Question: I am having the following index.html, There i am having two sections section 1 and section 2 as shown in the screenshot

Index.html
'''
<html xmlns="http://www.w3.org/1999/xhtml" lang="en">
<head>
<!--START: Adding of javaScript library -->
<script type="text/javascript" src="/jquery.min.js"></script>
<script type="text/javascript" src="myscript.js"></script>
<!--END: Adding of javaScript library-->
<script>
jQuery(document).ready(function() {
jQuery('.mySectionOne').updateCommonVar({commonVar:1});
jQuery('.mySectionTwo').updateCommonVar({commonVar:1});
});
</script>
</head>
<body>
<p>Section 1:</p>
<div class="mySectionOne">
<button class="add">add</button>
<button class="sub">sub</button>
<button class="show">show</button>
<p>The value of Common var in section one is:<span class="showVal"></span><p>
</div>
<p>Section 2:</p>
<div class="mySectionTwo">
<button class="add">add</button>
<button class="sub">sub</button>
<button class="show">show</button>
<p>The value of Common var in section two is:<span class="showVal"></span><p>
</div>
</body>
'''
In Index.html, i am using my own custom jQuery Plugin "updateCommonVar", the definition for plugin is present in myscript.js
myscript.js
'''
(function( $ ) {
$.fn.updateCommonVar = function (options) {
var defaults= {
commonVar:0,
}
var ParameterObject= $.extend({}, defaults, options);
this.each(function() {
$(this).find("button.add").bind("click", {commonVar:ParameterObject.commonVar},fnAddOne);
$(this).find("button.sub").bind("click", {commonVar:ParameterObject.commonVar},fnSubOne);
$(this).find("button.show").bind("click",{commonVar:ParameterObject.commonVar},fnShow);
});
return this;
};
function fnAddOne(e){
e.data.commonVar++;
}
function fnSubOne(e){
e.data.commonVar--;
}
function fnShow(e){
$(this).parent().find('.showVal').html(e.data.commonVar);
}
})( jQuery );
'''
I am passing value of a variable commonVar as "1" from index.html for both the section, i bind the event handler for each button add sub and show in plugin definition, here what i want is
on clicking the add button: the variable i passed commonVar to be incremented by 1.
on clicking the sub button: the variable i passed commonVar to be deccremented by 1.
on clicking the add button: the variable i passed commonVar is to be shown in the span tag with the class "showVal".
First I clicked the add button and then i clicked the show button, but still i got value of commonVar as '1' not the expected value '2'. I am not sure about passing the common variable between the event handlers. Please help me in this. Thanks in advance for any help.
I am expecting the same behavior for the section2 but still i got what i got for section1 note: section 2 is independent of section 1.
Fiddle for the same:<URL>
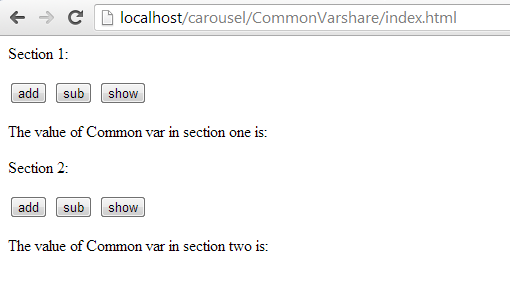
Answer: You need to pass the entire object to your click handling functions, I did it as a param called ref as its a reference to the object.
<URL>
'''
(function( $ ) {
$.fn.updateCommonVar = function (options) {
var defaults= {
commonVar:0,
}
var ParameterObject= $.extend({}, defaults, options);
this.each(function() {
$(this).find("button.add").bind("click", {ref:ParameterObject},fnAddOne);
$(this).find("button.sub").bind("click", {ref:ParameterObject},fnSubOne);
$(this).find("button.show").bind("click",{ref:ParameterObject},fnShow);
});
return this;
};
function fnAddOne(e){
console.log(e.data);
e.data.ref.commonVar++;
}
function fnSubOne(e){
e.data.ref.commonVar--;
}
function fnShow(e){
$(this).parent().find('.showVal').html(e.data.ref.commonVar);
}
})( jQuery );
jQuery(document).ready(function() {
jQuery('.mySectionOne').updateCommonVar({commonVar:1});
jQuery('.mySectionTwo').updateCommonVar({commonVar:1});
});
'''